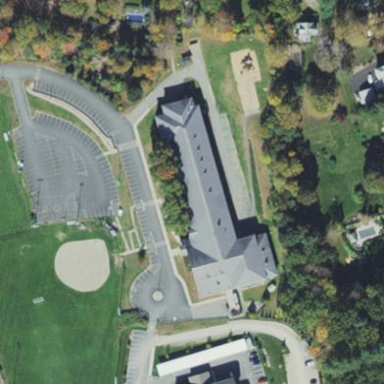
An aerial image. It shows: School building.